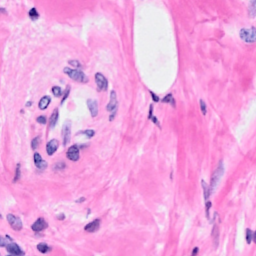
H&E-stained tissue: Breast